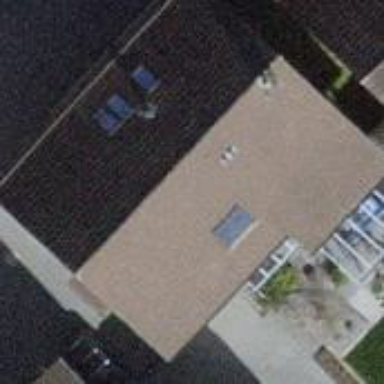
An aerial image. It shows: Building with tile roof.